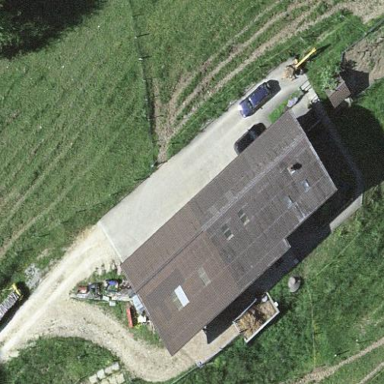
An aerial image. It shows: Farmyard area.